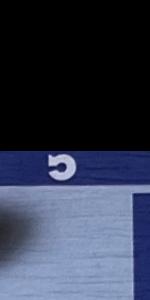
Label: Empty